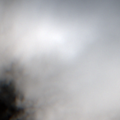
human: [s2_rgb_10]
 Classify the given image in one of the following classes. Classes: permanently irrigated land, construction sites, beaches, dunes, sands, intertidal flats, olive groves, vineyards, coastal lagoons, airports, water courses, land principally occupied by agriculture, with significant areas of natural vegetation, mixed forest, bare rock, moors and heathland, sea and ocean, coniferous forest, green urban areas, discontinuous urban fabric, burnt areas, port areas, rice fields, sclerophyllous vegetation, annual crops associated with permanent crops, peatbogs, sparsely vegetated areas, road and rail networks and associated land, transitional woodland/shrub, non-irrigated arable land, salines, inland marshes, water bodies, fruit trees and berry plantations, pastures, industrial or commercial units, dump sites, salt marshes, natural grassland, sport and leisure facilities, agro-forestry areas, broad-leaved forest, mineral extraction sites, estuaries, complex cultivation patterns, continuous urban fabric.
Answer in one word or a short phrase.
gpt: land principally occupied by agriculture, with significant areas of natural vegetation, coniferous forest, moors and heathland